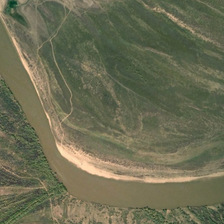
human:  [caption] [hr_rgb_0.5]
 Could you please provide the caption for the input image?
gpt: many green plants are in two sides of a curved river .

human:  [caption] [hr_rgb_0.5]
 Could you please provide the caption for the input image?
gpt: many green plants are in two sides of a curved river .

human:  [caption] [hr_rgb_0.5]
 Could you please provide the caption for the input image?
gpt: the winding river seperates hills from each other .

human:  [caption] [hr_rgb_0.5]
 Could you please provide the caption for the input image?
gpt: the winding river seperates hills from each other .

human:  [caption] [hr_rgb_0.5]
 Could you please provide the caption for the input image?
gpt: many green plants are in two sides of a curved river .